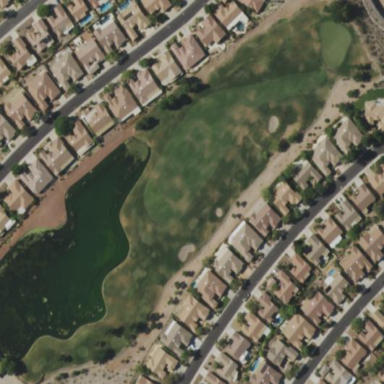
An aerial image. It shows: Rough grassy area used for golf.